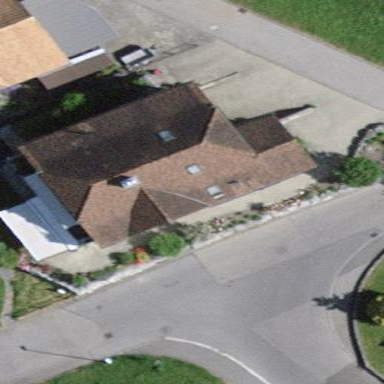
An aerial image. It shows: Detached building.